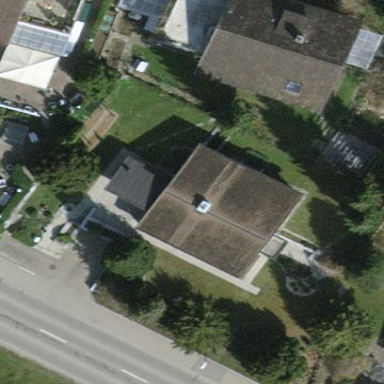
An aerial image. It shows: Detached building.